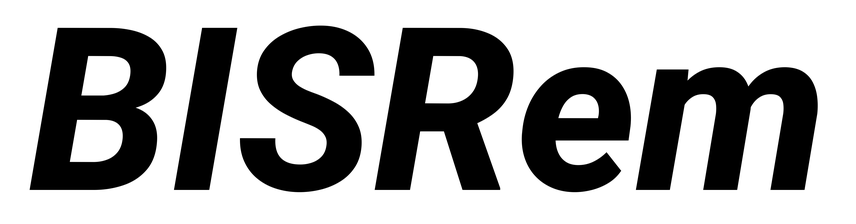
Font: Roboto-Italic_ExtraBold_Italic